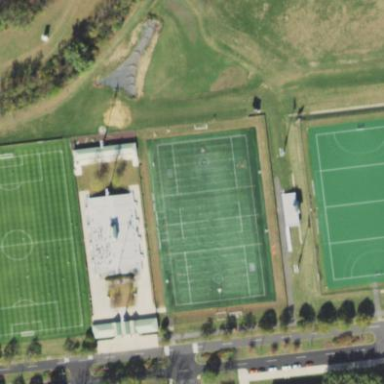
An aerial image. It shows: Soccer pitch designated for leisure and sports activities.